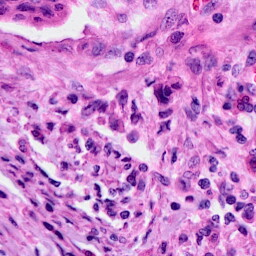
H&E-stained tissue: Cervix